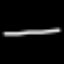
Label: line